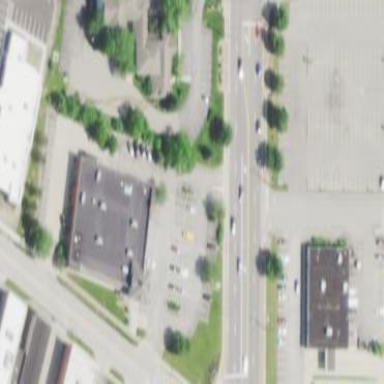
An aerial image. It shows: Retail area.